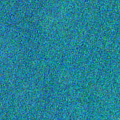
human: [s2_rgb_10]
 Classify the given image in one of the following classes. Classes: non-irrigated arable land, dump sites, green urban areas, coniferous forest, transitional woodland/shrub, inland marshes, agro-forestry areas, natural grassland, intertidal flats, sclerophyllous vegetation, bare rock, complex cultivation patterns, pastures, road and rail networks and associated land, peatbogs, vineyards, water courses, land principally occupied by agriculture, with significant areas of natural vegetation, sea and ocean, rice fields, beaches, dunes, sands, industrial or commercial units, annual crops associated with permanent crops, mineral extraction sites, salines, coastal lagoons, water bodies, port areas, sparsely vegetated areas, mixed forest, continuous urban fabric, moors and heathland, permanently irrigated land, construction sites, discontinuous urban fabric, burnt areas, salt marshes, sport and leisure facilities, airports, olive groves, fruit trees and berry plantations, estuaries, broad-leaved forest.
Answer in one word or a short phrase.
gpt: sea and ocean